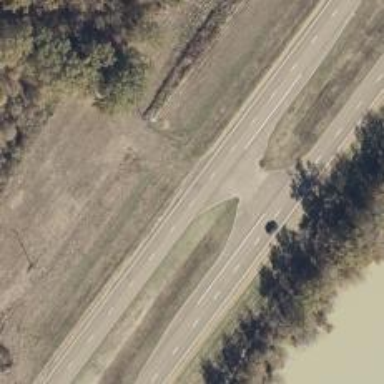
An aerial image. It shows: Trunk highway.